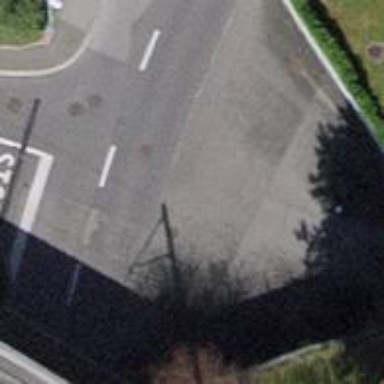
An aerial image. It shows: Asphalt service road.